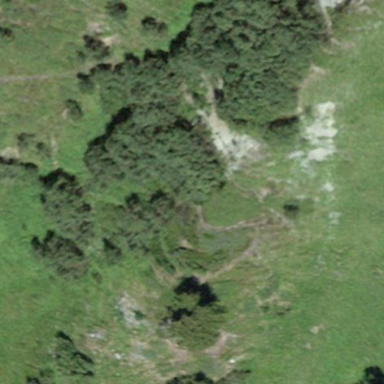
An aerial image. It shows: Patch of scrub vegetation.